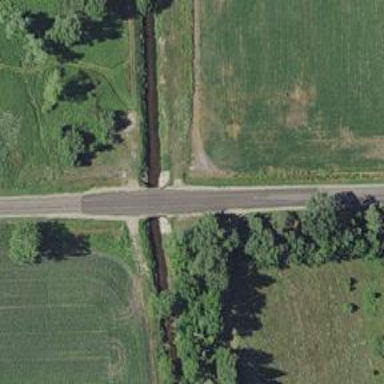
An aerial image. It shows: Tertiary road on bridge with asphalt surface.